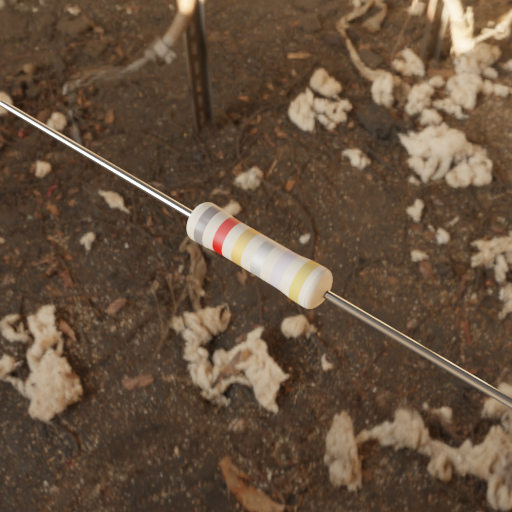
Resistor colour bands (in order): gray, red, gold, silver, silver, gold